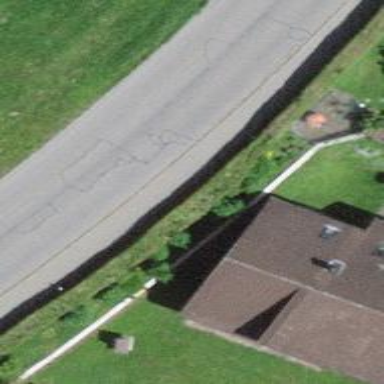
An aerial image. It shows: Hedge barrier.